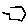
Label: hexagon